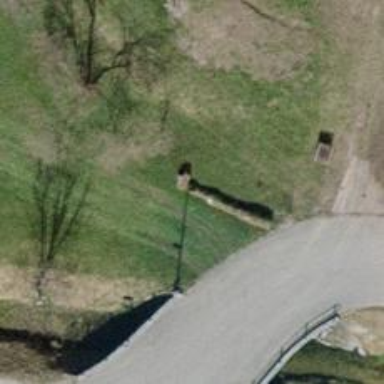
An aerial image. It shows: Hedge barrier.